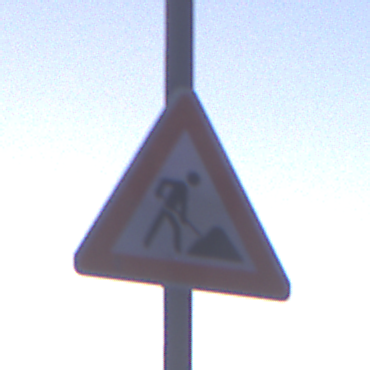
Verkehrszeichen: Arbeitsstelle
Umgebung: Outdoor, Nature
Tageszeit: SunriseSunset
Wetter: Clear
Licht: Natural
Jahreszeit: NotSpecified
Kontrast: LowContrast